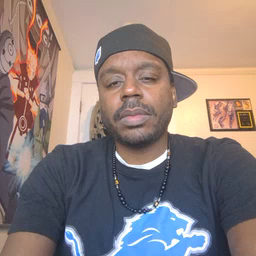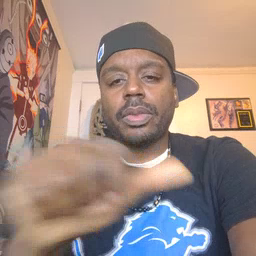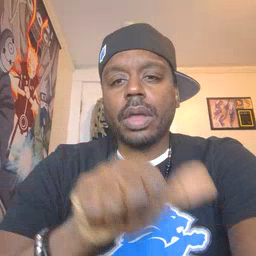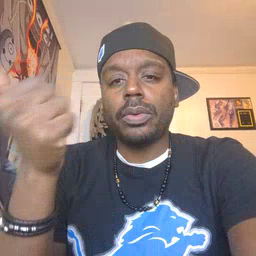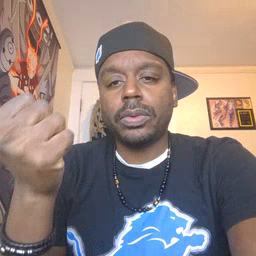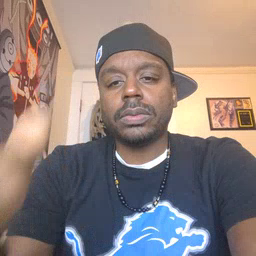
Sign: another